Interaction volume radius: 5 \u00c5
Interaction volume height: 35 \u00c5
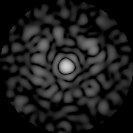
Disorder parameter: 0.7879